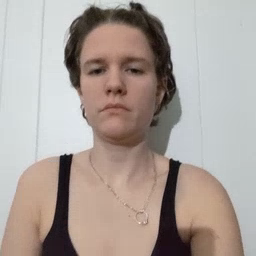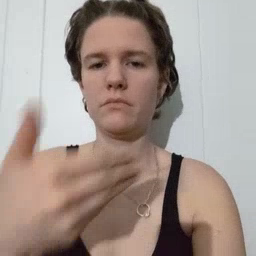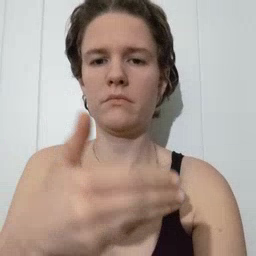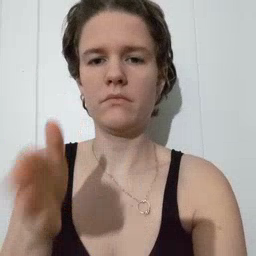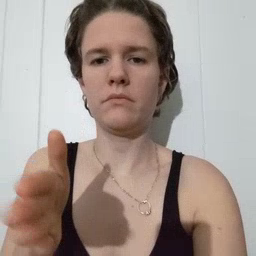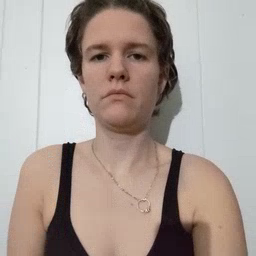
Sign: room